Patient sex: M
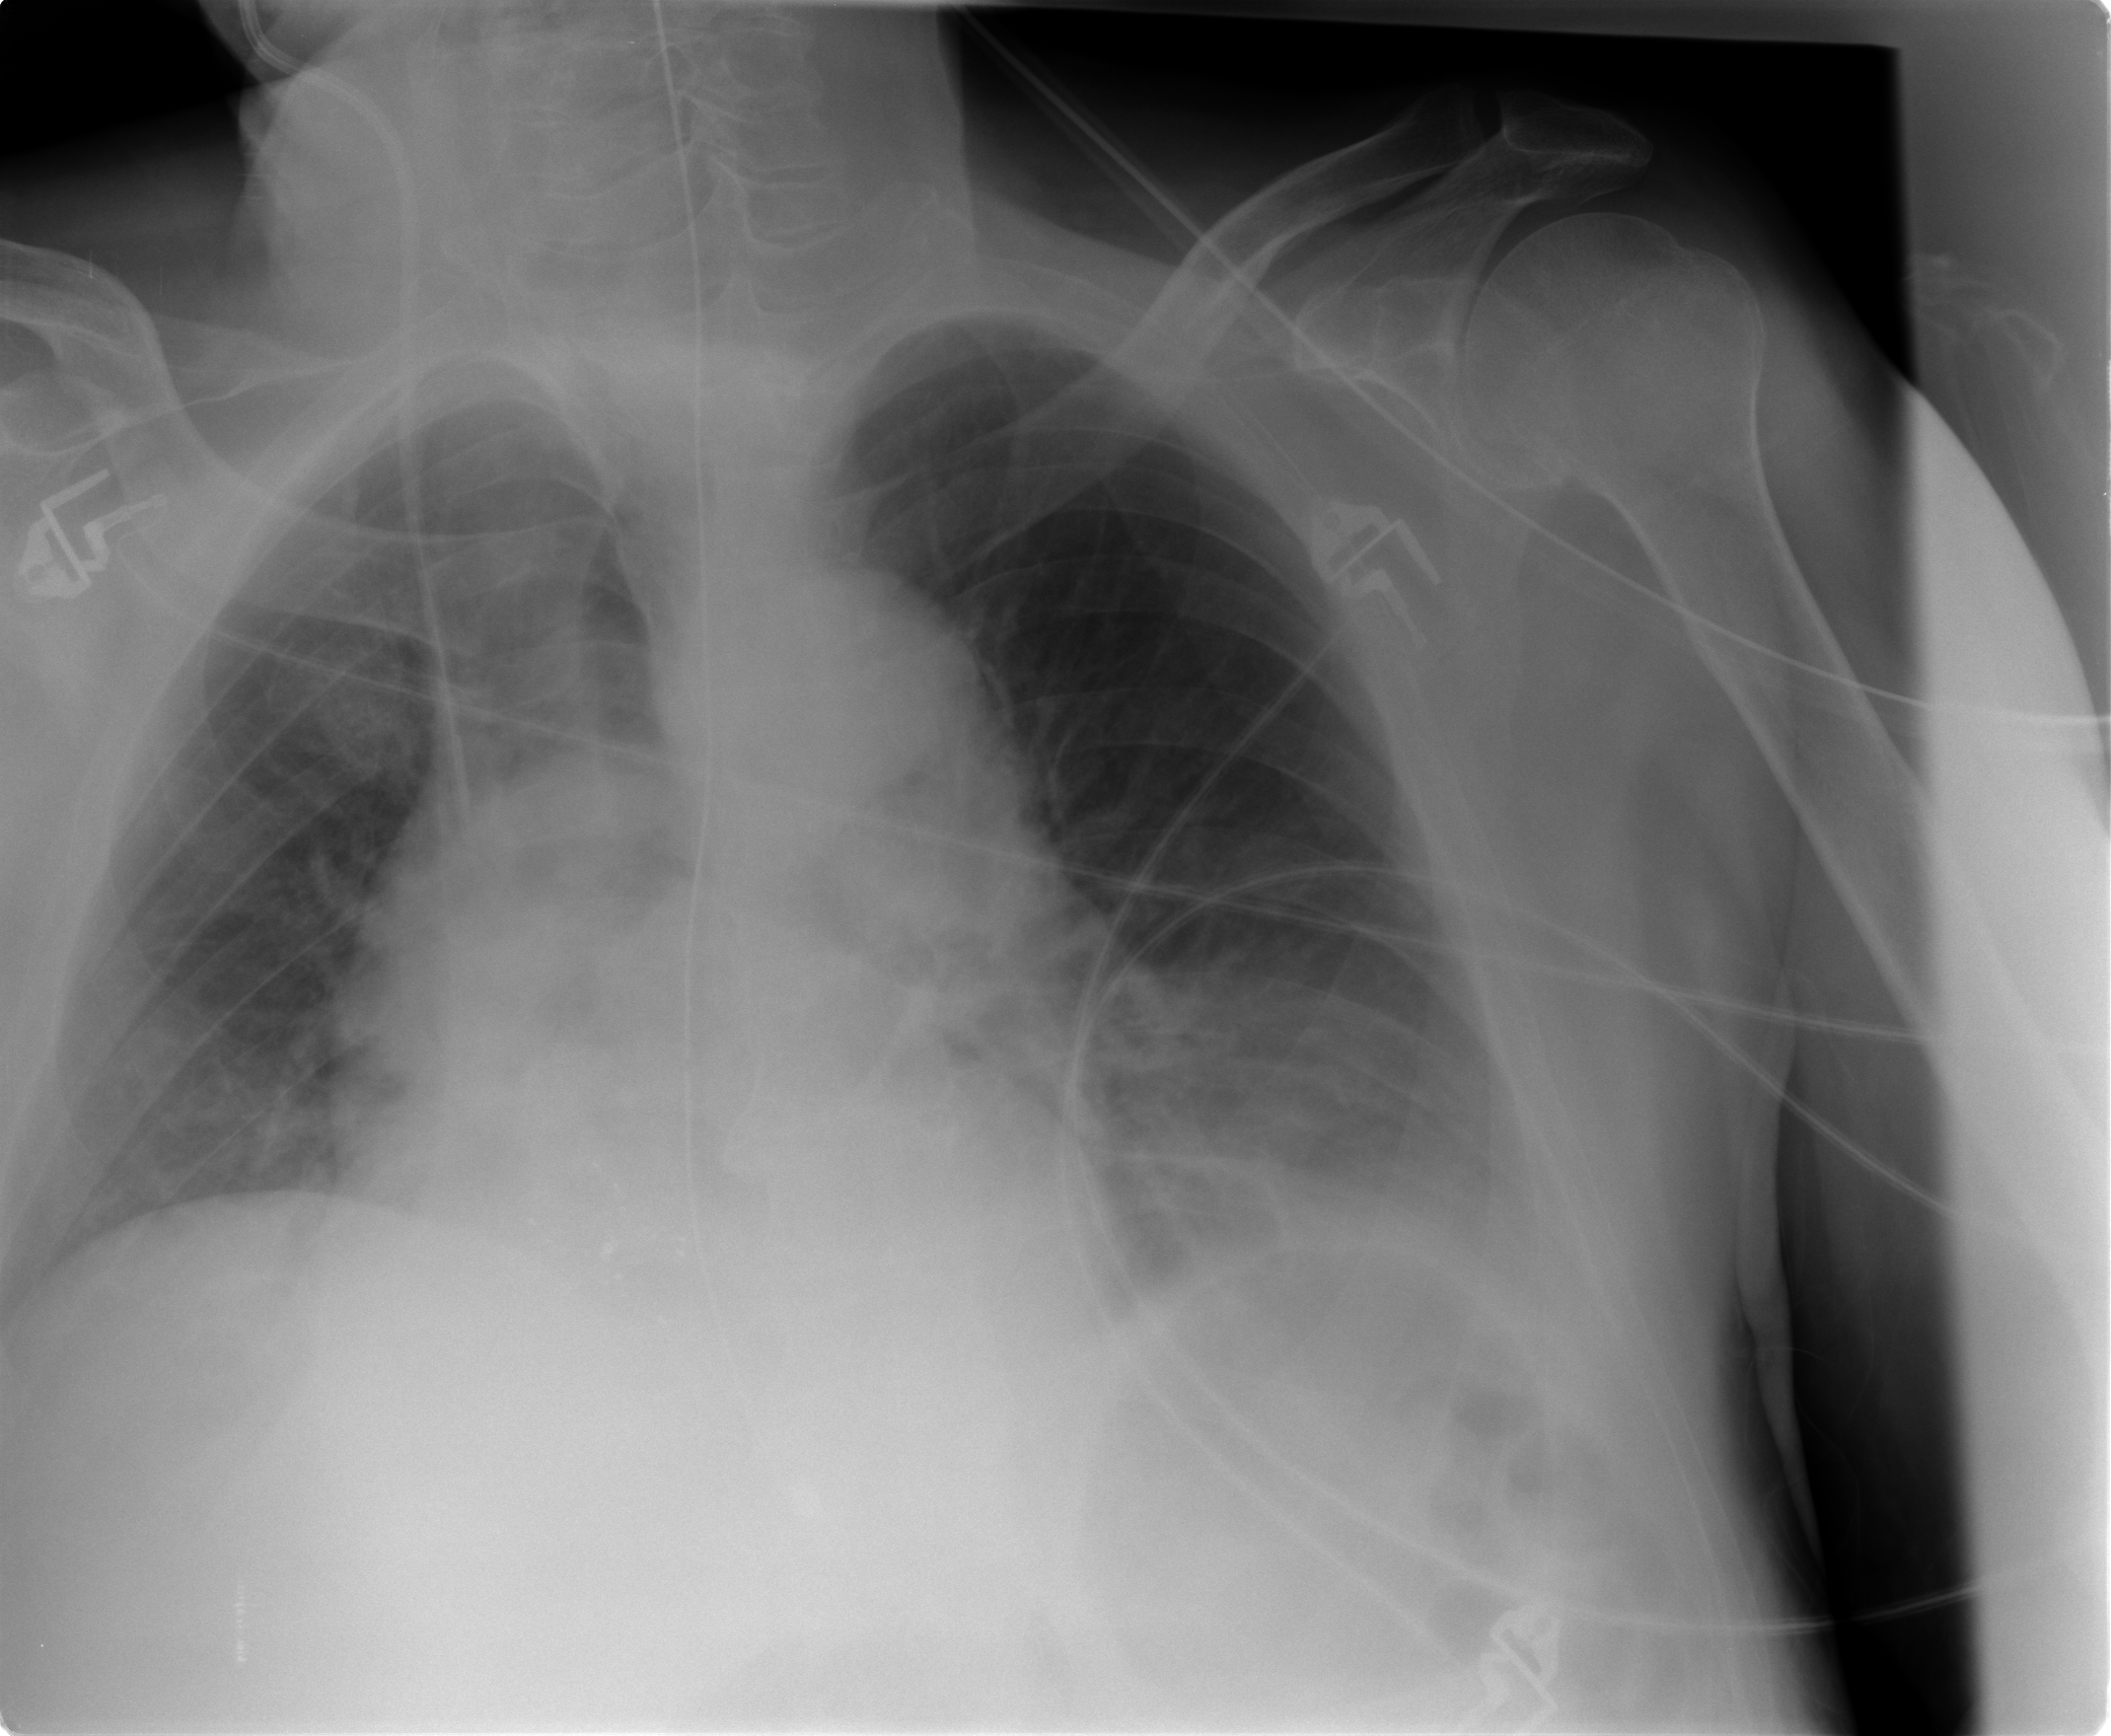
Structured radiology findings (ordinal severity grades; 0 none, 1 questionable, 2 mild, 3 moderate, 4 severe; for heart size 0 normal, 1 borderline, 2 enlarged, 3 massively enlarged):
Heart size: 0
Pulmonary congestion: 0
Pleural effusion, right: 2
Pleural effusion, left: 1
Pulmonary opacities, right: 0
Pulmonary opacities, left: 0
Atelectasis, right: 2
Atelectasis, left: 1